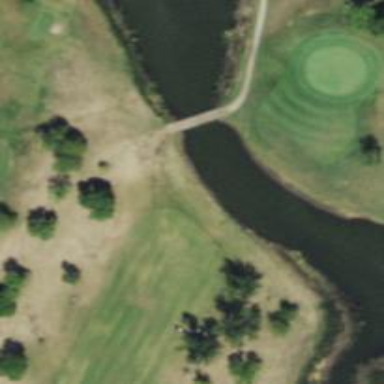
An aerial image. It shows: Service road used as golf cart path.